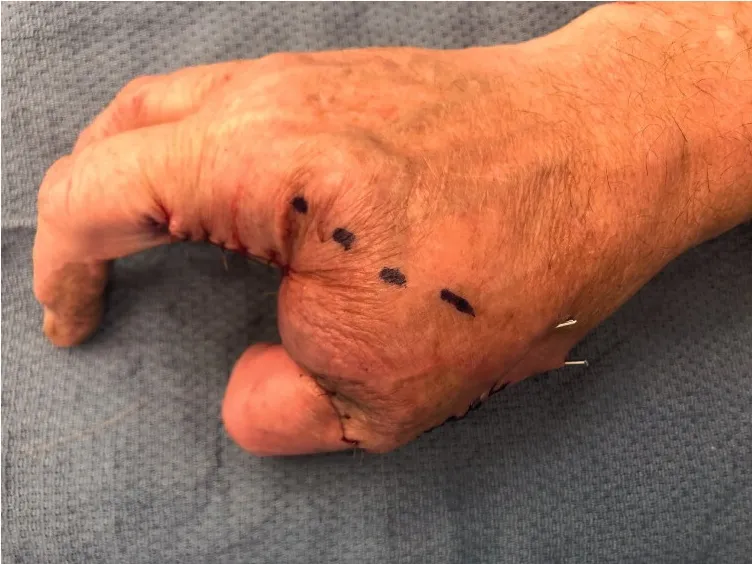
Post-operative appearance following Kirschner wire fixation of the long finger onto the thumb metacarpal.
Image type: medical_photograph (skin_photograph)